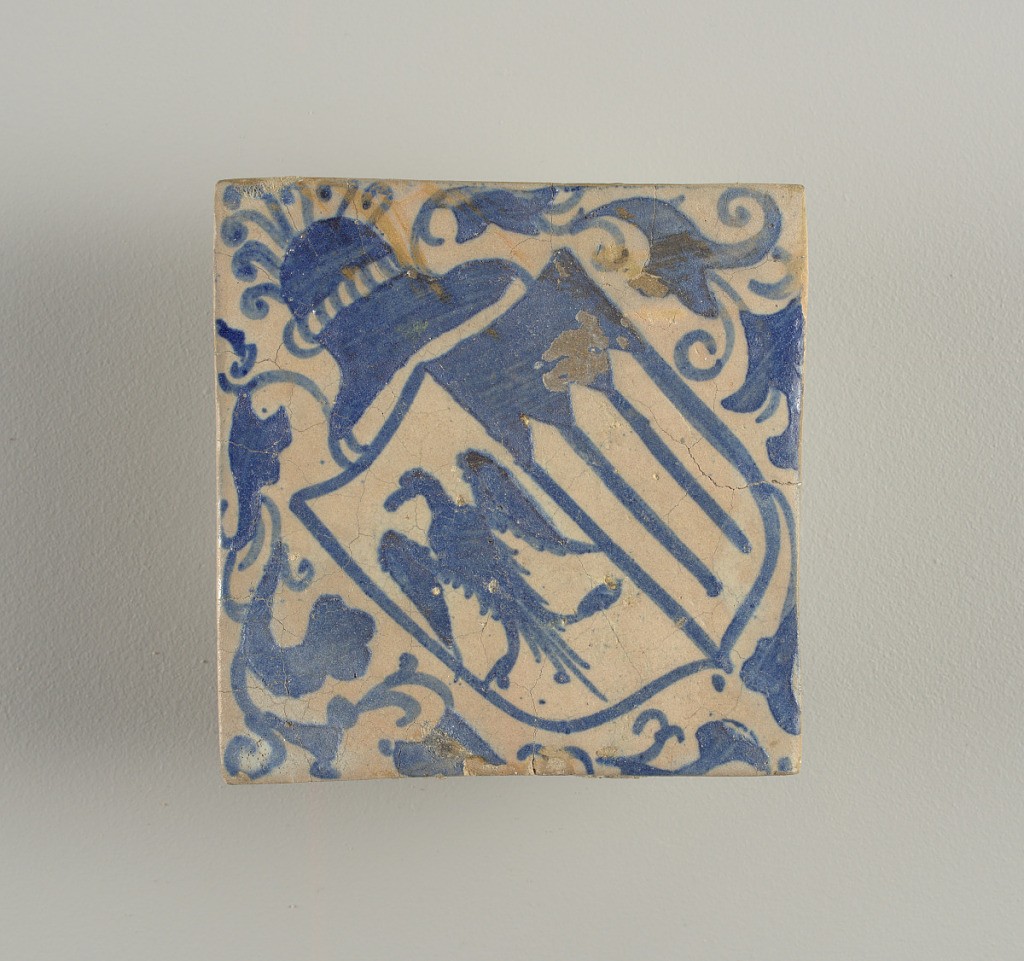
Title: Floor tile
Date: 16th–early 17th century
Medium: Glazed and painted earthenware
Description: Square tile of buff clay with thin underfired opaque grayish-white glaze. Underglaze blue painting of diagonally placed heraldic shield with eagle and three pointed arches. Above, helmet with plumes, and foliated scrolls surrounding the shield.